Question: I followed all the steps and installed mitmproxy in my virtual machine and then proceeded to test it.
I opened firefox and used the IP address I got from ifconfig. {inet address}
And it worked!
But when I to do the same for my other laptop or phone{with the ca certificate installed} connected to the same router. It does not connect. The proxy doesn't work.

As you can see it works in my PC where I have the vmware running linux and mitmproxy, but this proxy isn't working for my other machines.
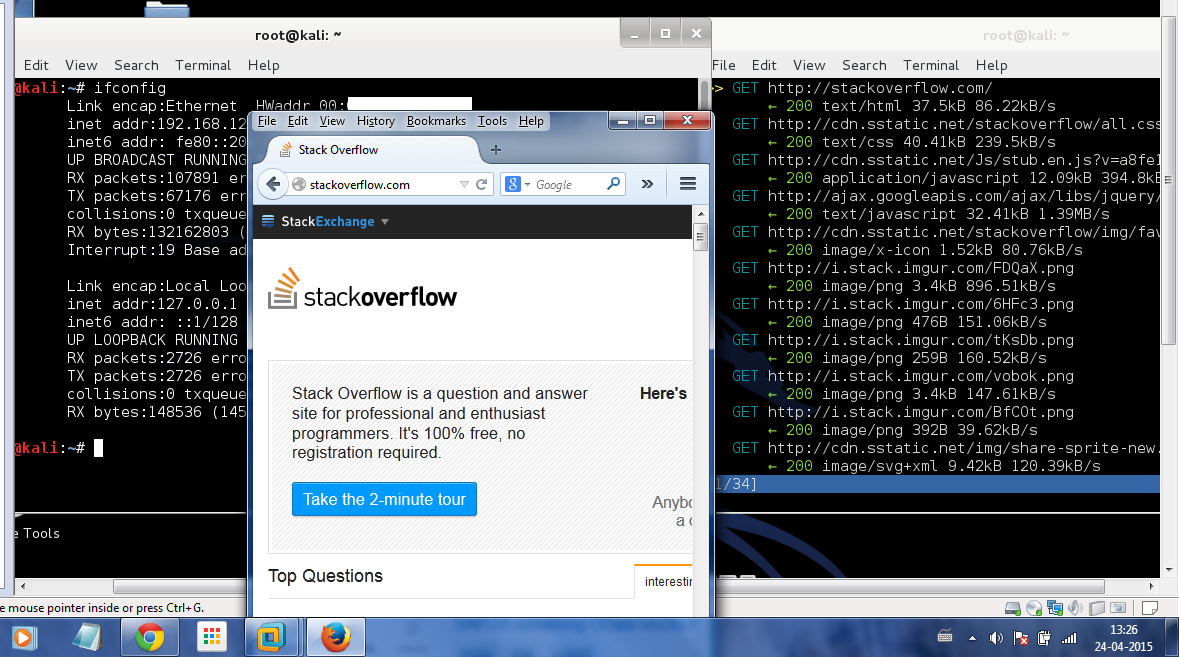
Answer: I just changed the 'Network' settings on my vmware to 'bridged'. And everything started working as expected.
Cheers,